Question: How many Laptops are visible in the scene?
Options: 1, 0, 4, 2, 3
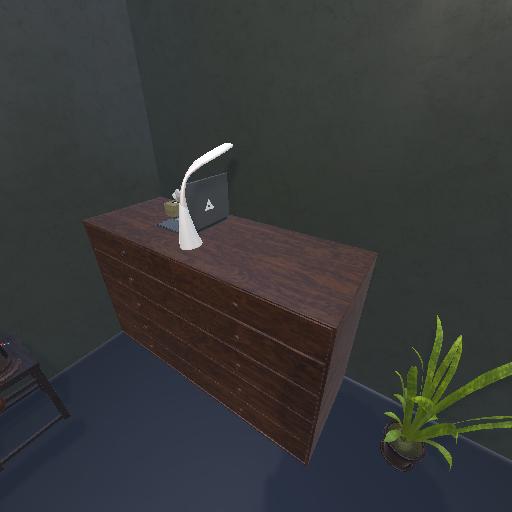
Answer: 1